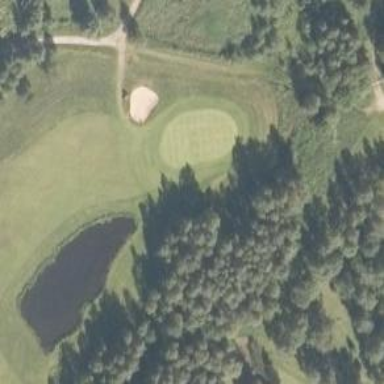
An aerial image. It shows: Golf hole.